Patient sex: F
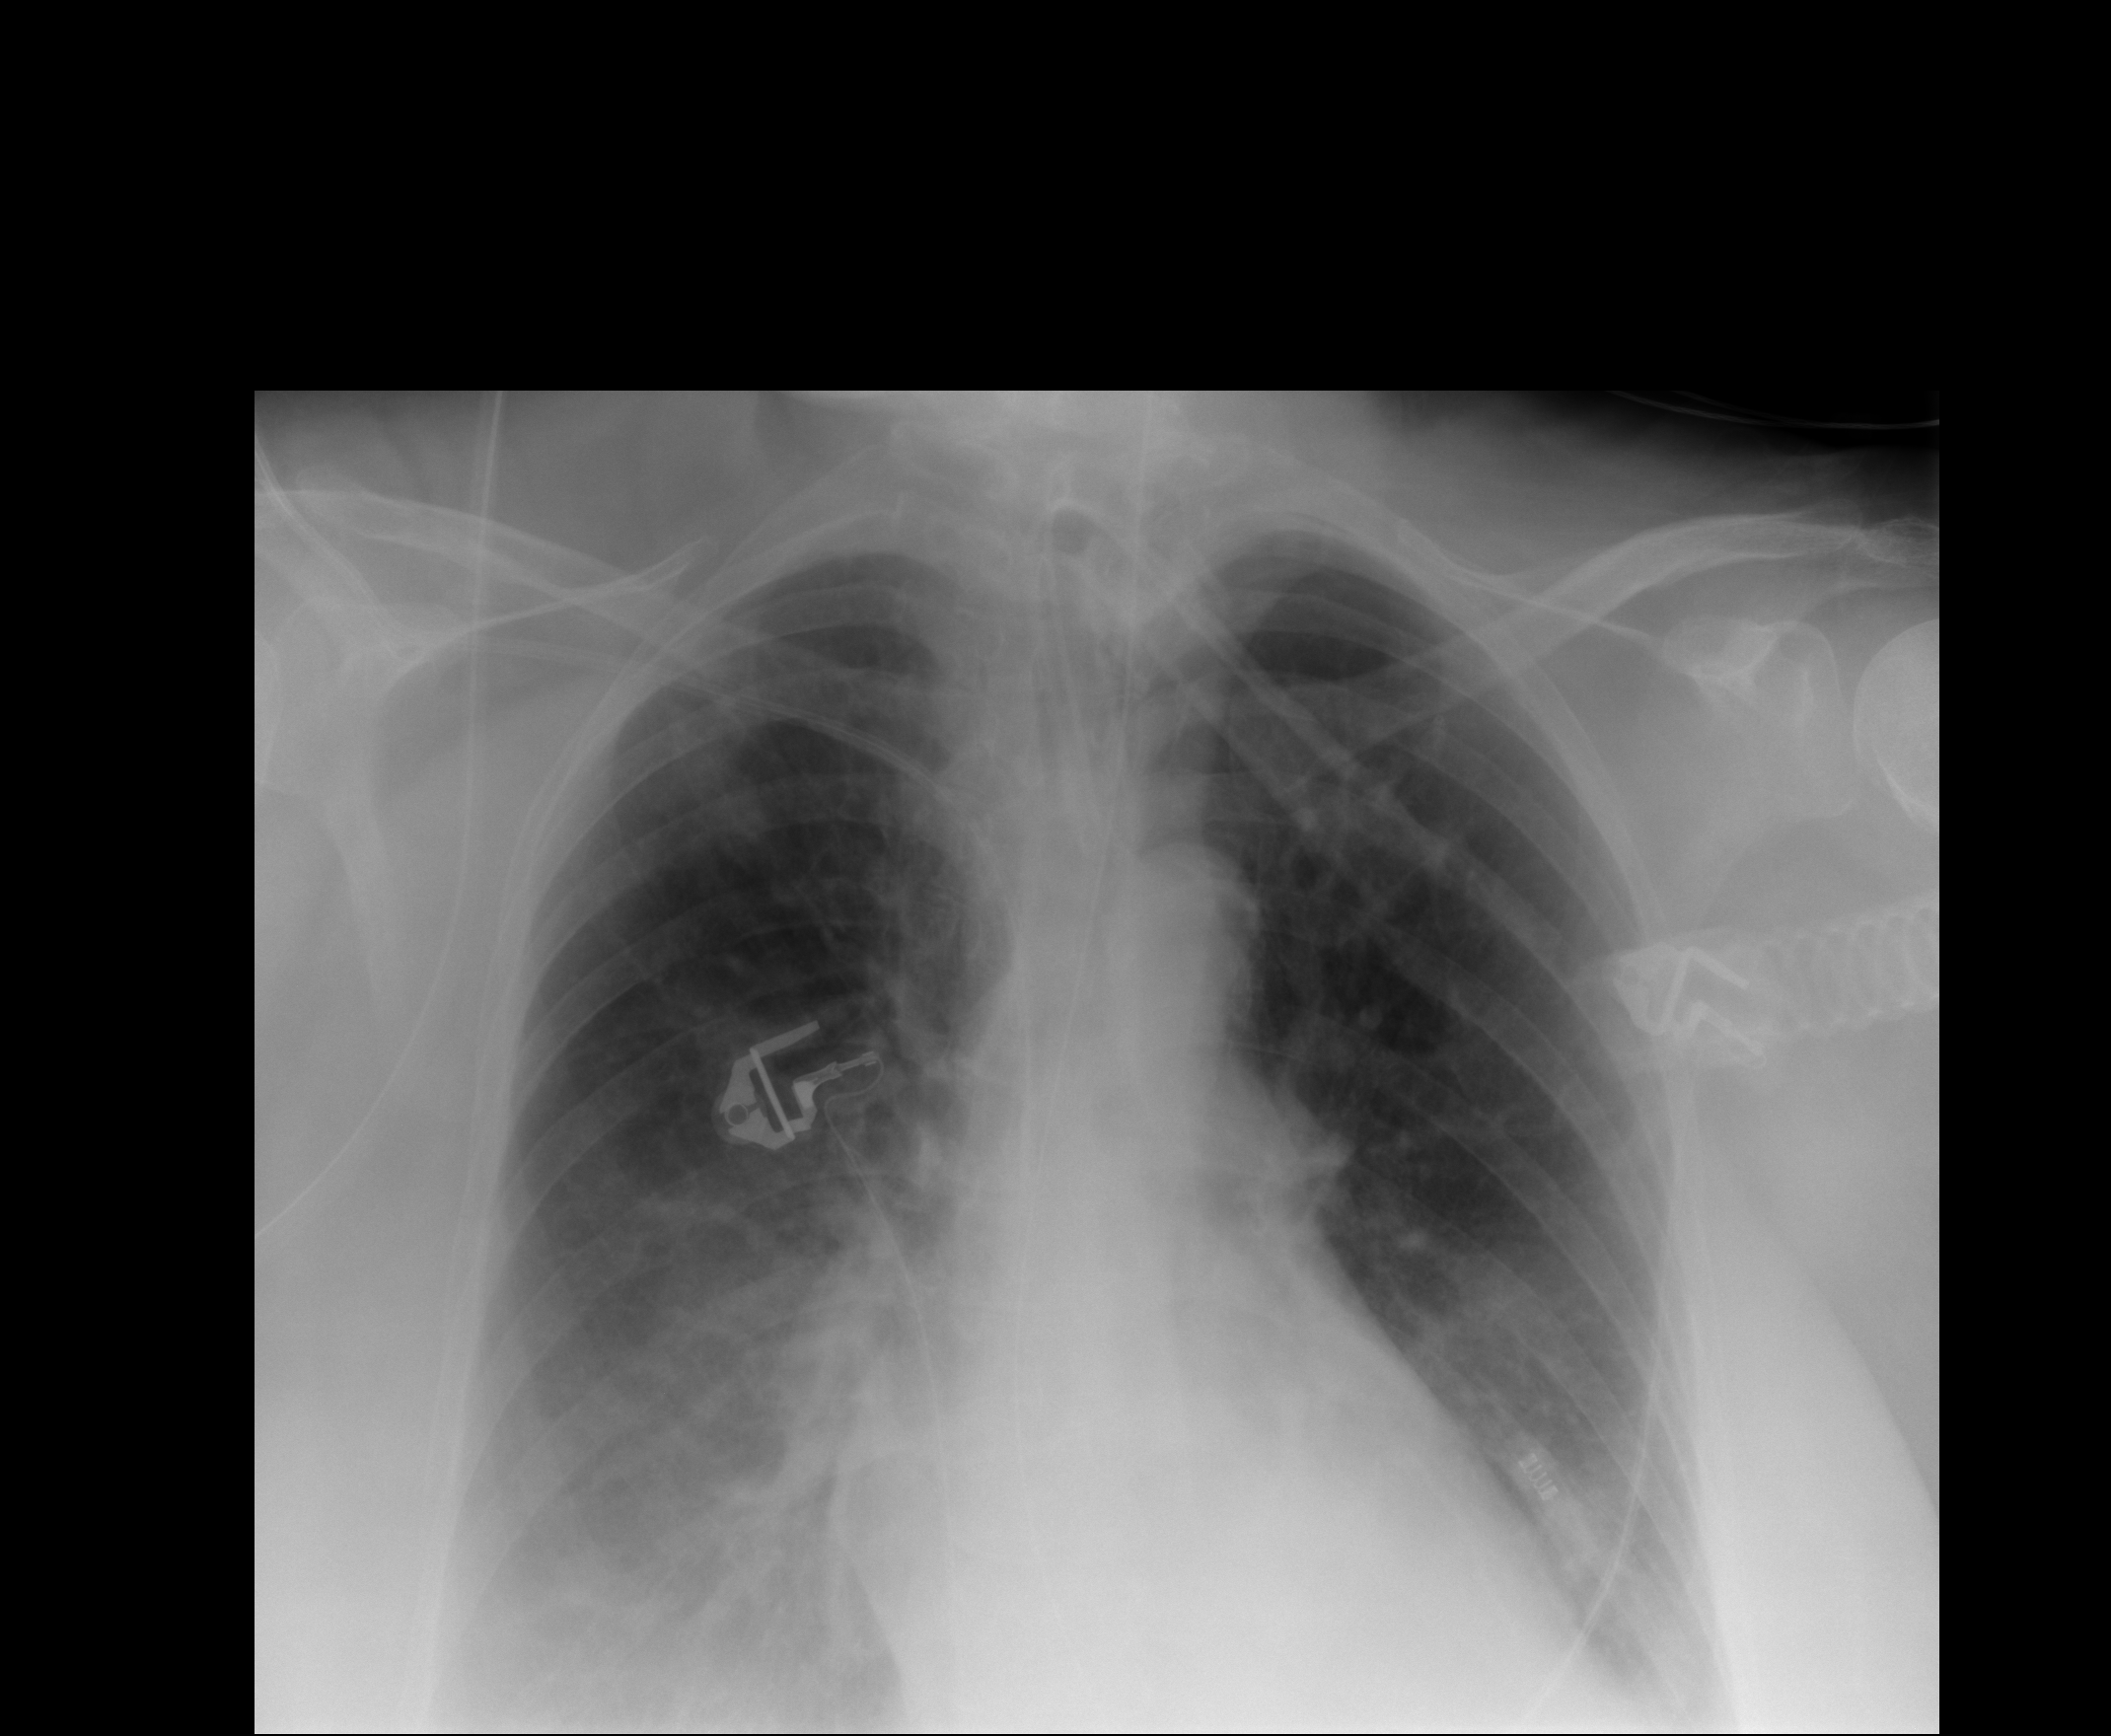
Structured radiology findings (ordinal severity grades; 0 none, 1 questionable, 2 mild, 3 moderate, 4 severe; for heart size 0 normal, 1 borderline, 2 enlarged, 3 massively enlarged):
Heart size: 0
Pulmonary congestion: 1
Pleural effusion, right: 3
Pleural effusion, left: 2
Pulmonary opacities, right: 2
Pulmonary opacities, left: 0
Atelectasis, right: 2
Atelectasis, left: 2